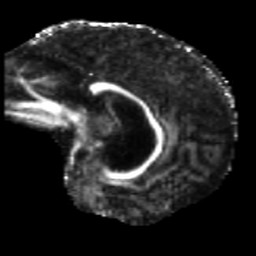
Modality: FA
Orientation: sagittal
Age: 63
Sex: female
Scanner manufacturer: siemens
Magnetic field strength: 3 T
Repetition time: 5.25 s
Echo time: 0.08 s